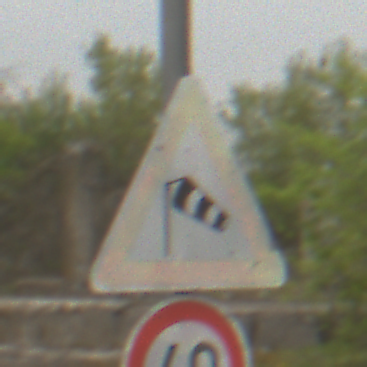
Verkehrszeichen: SeitenwindVonLinks
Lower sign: Geschwindigkeit60
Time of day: MorningAfternoon
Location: Outdoor (Nature)
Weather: Overcast
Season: NotSpecified
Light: Natural